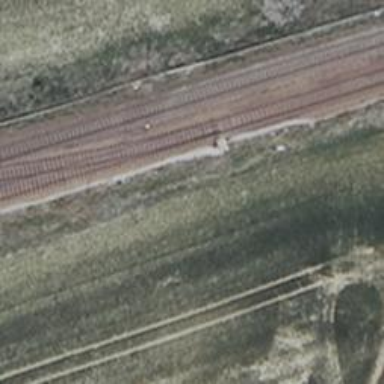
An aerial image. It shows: Railway switch.